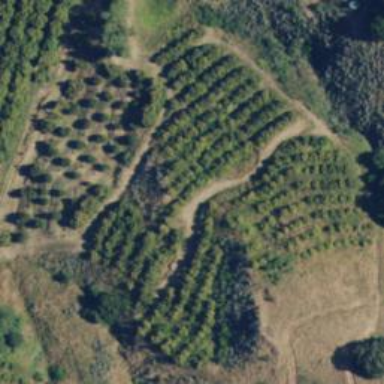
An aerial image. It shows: Orchard.